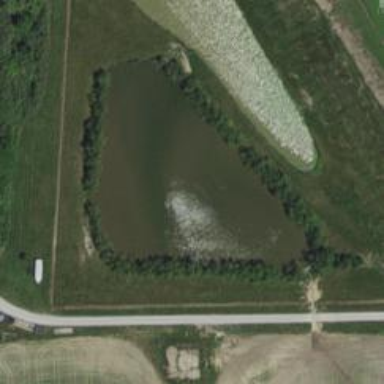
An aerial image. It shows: Serene pond surrounded by nature.